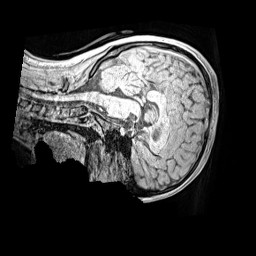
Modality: MP2RAGE
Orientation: sagittal
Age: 14
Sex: female
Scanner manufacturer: siemens
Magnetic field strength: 3 T
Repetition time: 4 s
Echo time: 0.00299 s